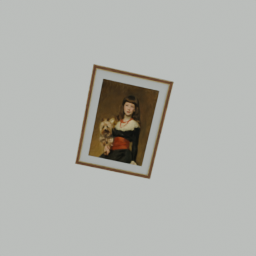
Label: decoration